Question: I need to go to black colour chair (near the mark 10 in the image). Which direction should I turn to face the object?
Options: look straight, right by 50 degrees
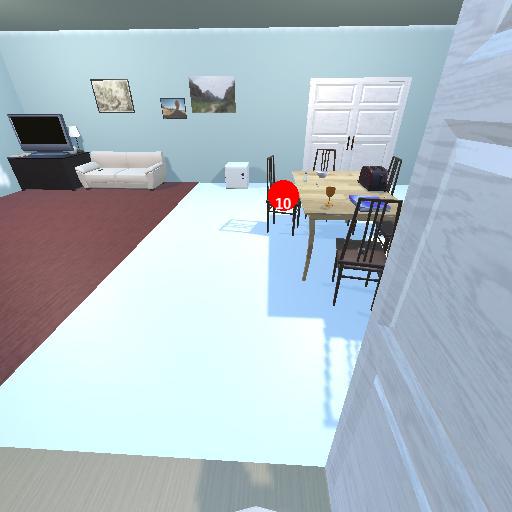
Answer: look straight